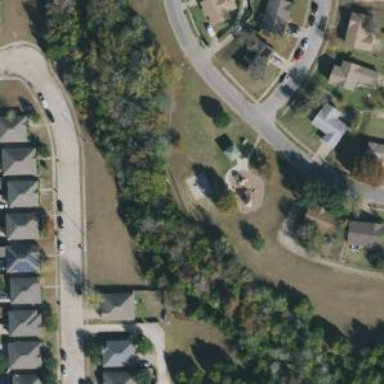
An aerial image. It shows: Grassy plot area designated for zoning.